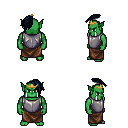
a pixel art fantasy rpg character, male body template, orc, green skin, steel chest armor, robe skirt, raven long mohawk hairstyle, gold tiara, four views (front, back, left, right), 2x2 character sprite sheet, small pixel art, hard edges, no anti-aliasing